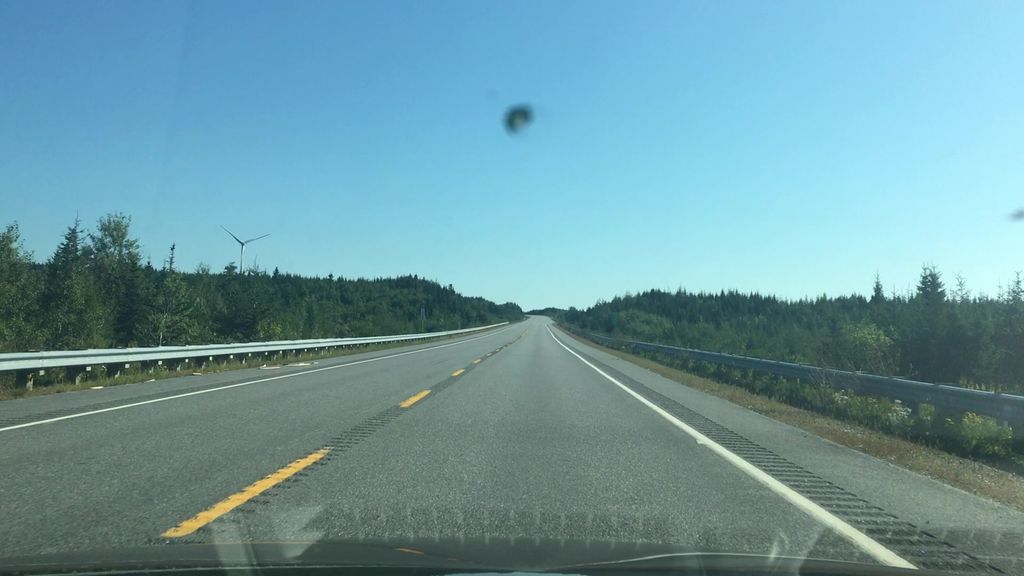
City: halifax